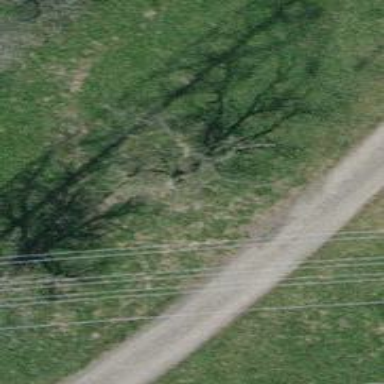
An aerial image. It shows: Beautiful tree in nature.